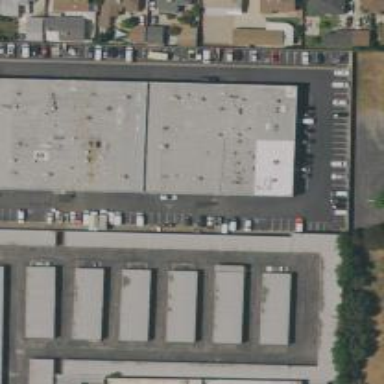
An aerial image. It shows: Warehouse building used for warehousing.